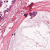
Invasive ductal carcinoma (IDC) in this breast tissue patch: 0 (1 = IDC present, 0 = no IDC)